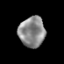
Tissue: prostate
Cell type: Epithelial cells
Senescence score: 0.2292
Nuclear area (px): 774
Mean DAPI intensity: 139.182